Interaction volume radius: 10 \u00c5
Interaction volume height: 10 \u00c5
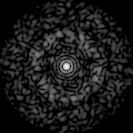
Disorder parameter: 0.8384